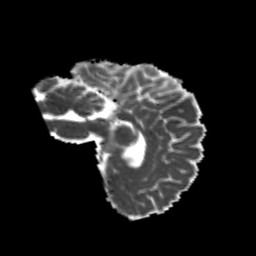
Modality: MD
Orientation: sagittal
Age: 20
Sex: female
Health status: healthy
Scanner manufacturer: philips
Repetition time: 7.393 s
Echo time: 0.08599 s